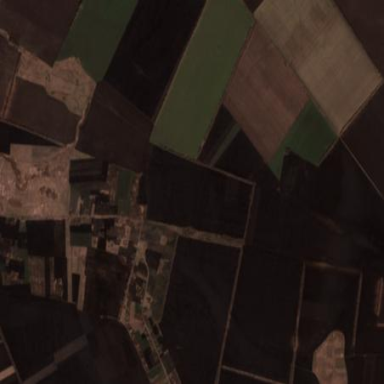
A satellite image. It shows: Picturesque farmland scene.